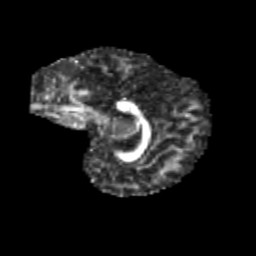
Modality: FA
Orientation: sagittal
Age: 11
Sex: female
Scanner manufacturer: siemens
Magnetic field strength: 3 T
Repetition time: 3.8 s
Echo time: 0.07 s